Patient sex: M
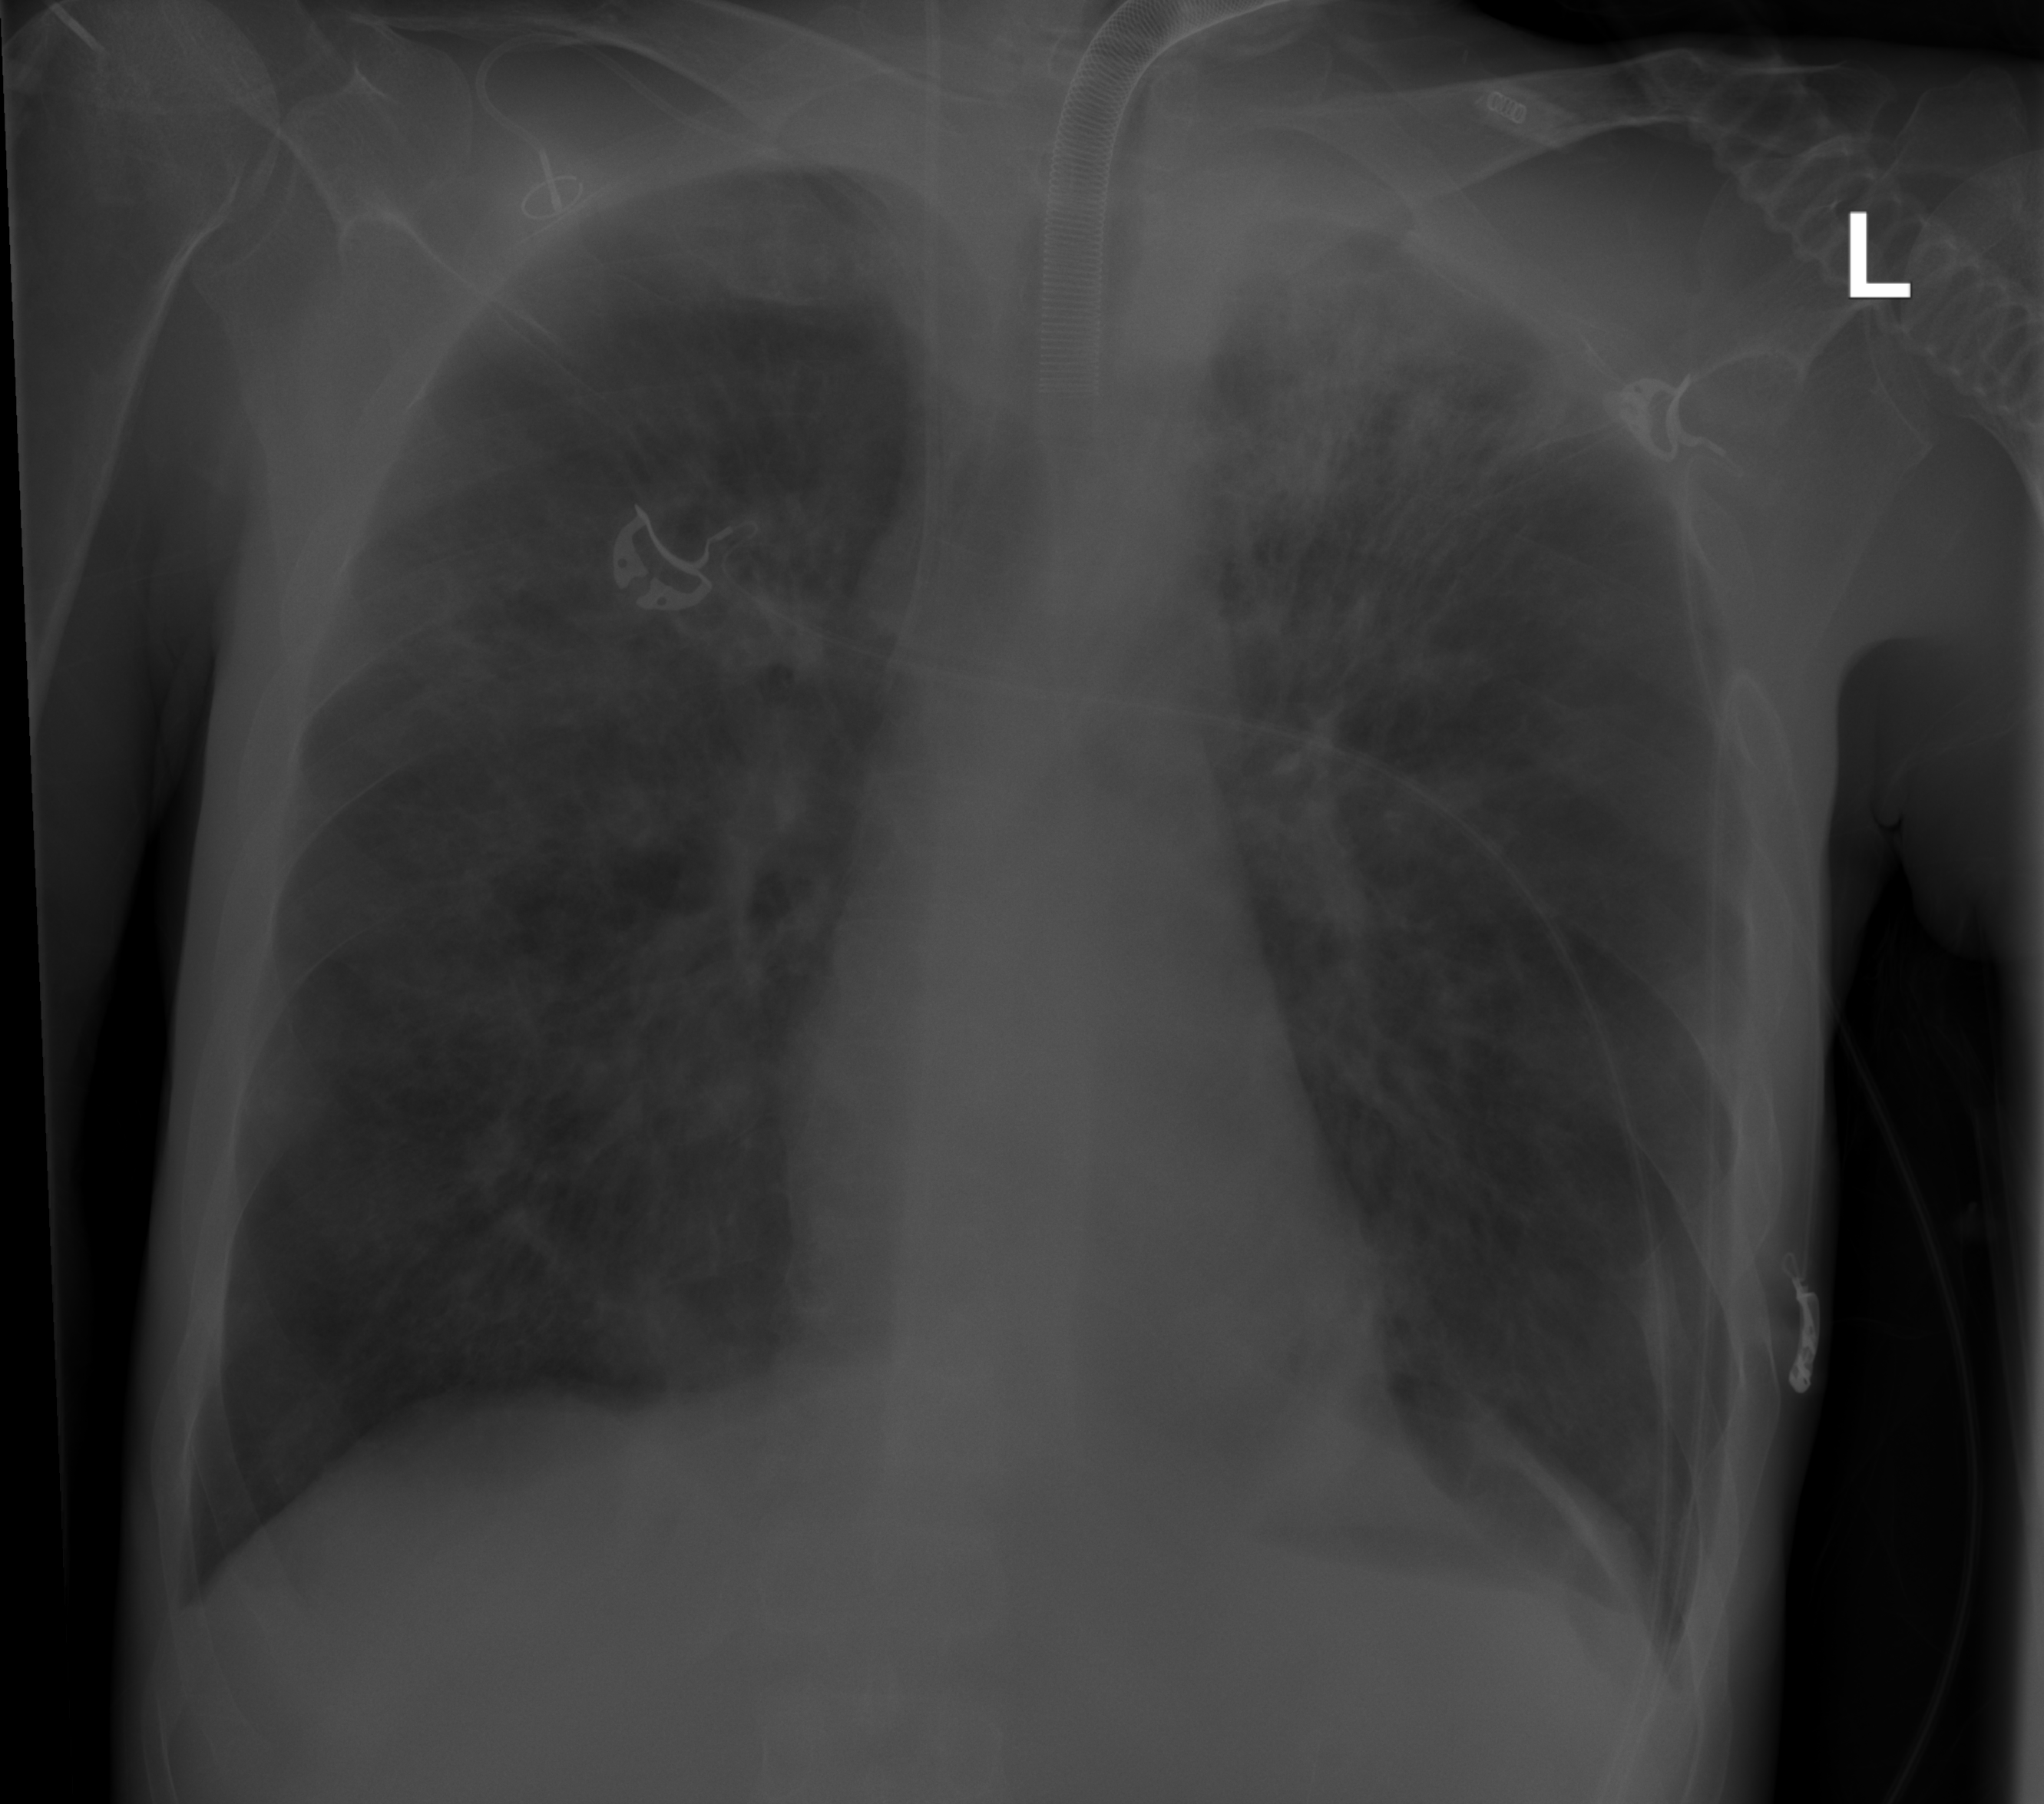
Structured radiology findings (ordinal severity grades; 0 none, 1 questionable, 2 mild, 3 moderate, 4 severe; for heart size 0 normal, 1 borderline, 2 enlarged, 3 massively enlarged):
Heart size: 0
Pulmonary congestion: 0
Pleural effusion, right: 0
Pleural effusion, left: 0
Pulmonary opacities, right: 3
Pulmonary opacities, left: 3
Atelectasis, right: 0
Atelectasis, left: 0